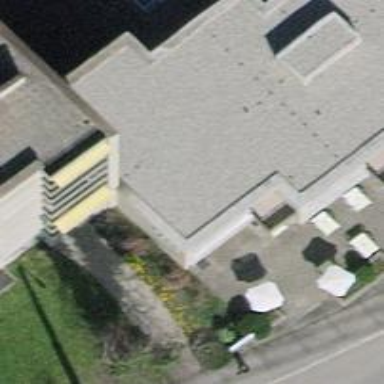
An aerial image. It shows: Café.